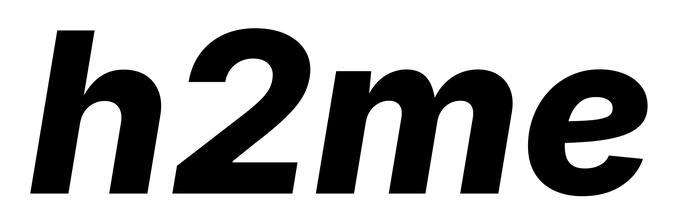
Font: Inter-Italic_ExtraBold_Italic